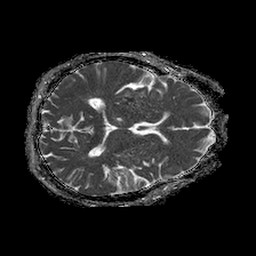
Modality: ADC
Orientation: axial
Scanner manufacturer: philips
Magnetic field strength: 1.5 T
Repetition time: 4.6 s
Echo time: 0.08631 s